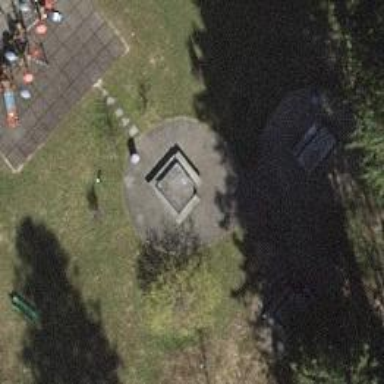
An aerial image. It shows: Picnic table located in leisure land area.